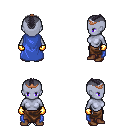
a pixel art fantasy rpg character, female body template, dark elf, purple skin, blue cape, robe skirt, raven short mohawk hairstyle, bronze tiara, gold gloves, brown shoes, four views (front, back, left, right), 2x2 character sprite sheet, small pixel art, hard edges, no anti-aliasing